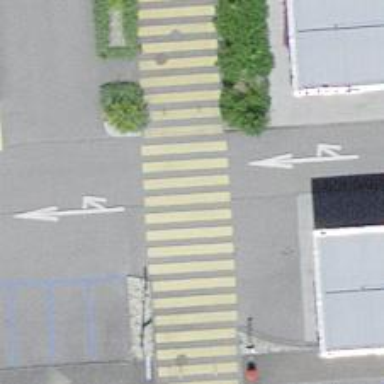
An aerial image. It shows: Marked crossing with zebra markings.